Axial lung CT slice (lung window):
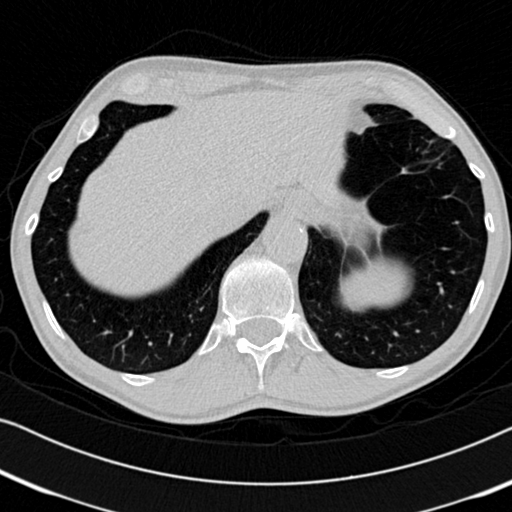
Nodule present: no